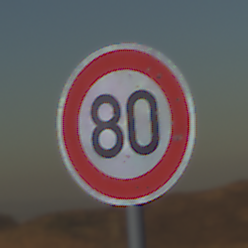
Verkehrszeichen: Geschwindigkeit80
Umgebung: Outdoor, Nature
Tageszeit: SunriseSunset
Wetter: Clear
Licht: Natural
Jahreszeit: NotSpecified
Kontrast: LowContrast